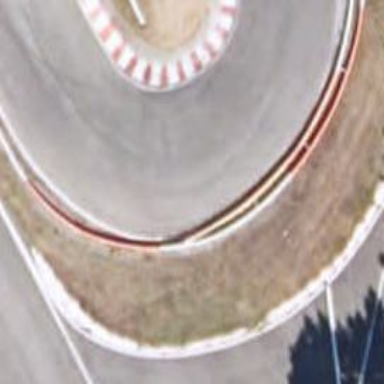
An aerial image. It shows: Raceway for motor sports.